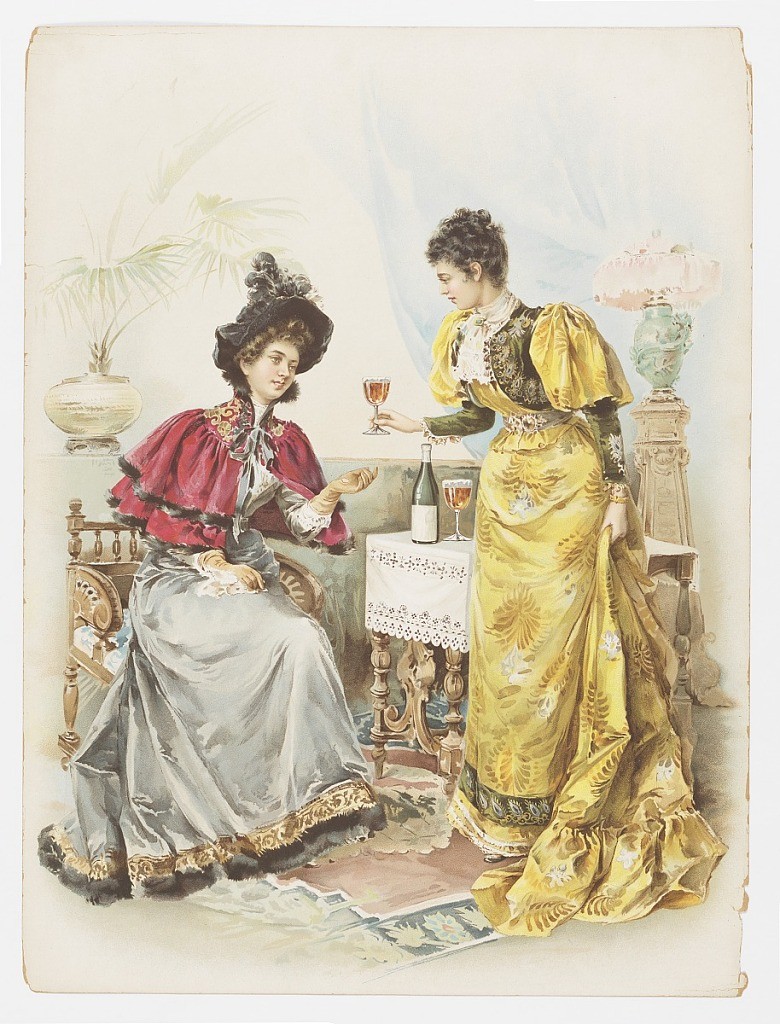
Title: Advertisement for a Beverage
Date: late 19th century
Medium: Lithograph on paper
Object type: Print
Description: Vertical rectangle. Two female figures, a woman in yellow dress at right handing a glass of beer or wine to a seated woman wearing a red cape and gray dress at left. Decorated rug on the floor. Behind the woman at right, a wooden table with white eyelet tablecloth. On the table stands a green bottle and a second glass full of a brown beverage. Lamp on a stand in background at right, a plant at left. Blue curtain beyond.